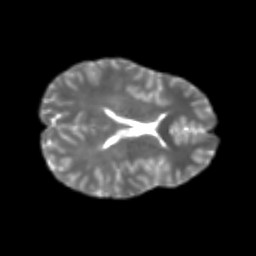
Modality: T2w
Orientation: axial
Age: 25
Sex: female
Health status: healthy
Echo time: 0.074 s